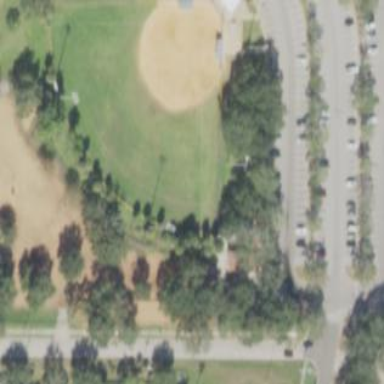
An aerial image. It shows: Fenced dog park area for leisure land.